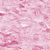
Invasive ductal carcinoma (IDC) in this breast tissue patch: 0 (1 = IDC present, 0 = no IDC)